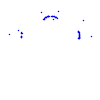
Particle: kaon